高二 · 度量几何学
从高出海平面 $h$ 米的小岛看正东方向有一只船俯角为 $30^{\circ}$, 看正南方向一只船俯角为 $45^{\circ}$, 则此时两船间的距离为( )
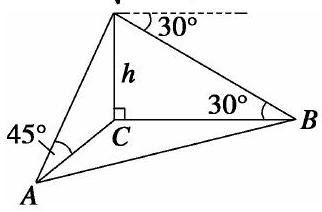
A. $2 h$ 米
B. $\sqrt{2} h$ 米
C. $\sqrt{3} h$ 米
D. $2 \sqrt{2} h$ 米

答案: A
解析: 解析 如图所示,

$B C=\sqrt{3} h, A C=h$,

$\therefore A B=\sqrt{3 h^{2}+h^{2}}=2 h$.